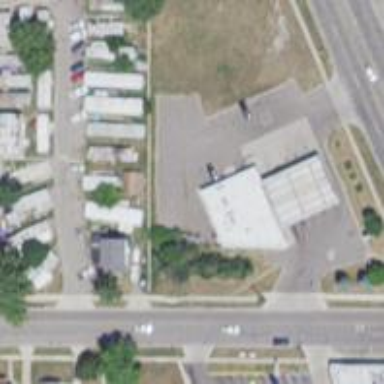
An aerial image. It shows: Convenience shop.